Aerial crown-view tile of a tropical tree (Barro Colorado Island, Panama), acquired 20240813:
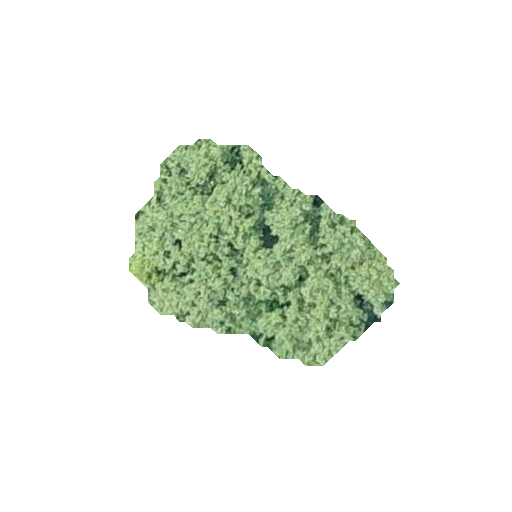
Species: Hieronyma alchorneoides
GBIF accepted scientific name: Hieronyma alchorneoides
Crown area: 58.109 m²